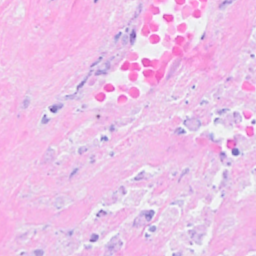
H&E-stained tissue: Breast